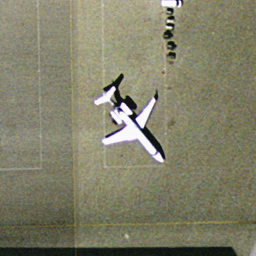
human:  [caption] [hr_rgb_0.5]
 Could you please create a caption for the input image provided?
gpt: A white airplane is stopped at the airport with some cars beside it .

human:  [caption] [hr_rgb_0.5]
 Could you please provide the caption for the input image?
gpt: There is an airplane at the airport .

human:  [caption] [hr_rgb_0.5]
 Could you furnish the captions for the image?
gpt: A white airplane is stopped at the airport .

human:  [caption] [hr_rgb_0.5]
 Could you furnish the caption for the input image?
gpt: An airplane is stopped at the airport .

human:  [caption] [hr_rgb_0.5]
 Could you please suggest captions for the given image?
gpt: A white airplane is stopped at the airport with some cars beside it .